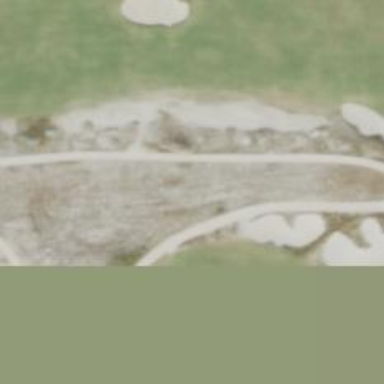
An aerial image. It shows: Path for both roads and golfers.